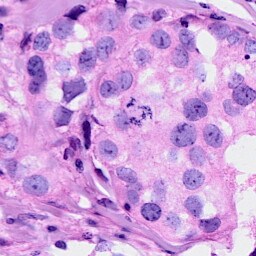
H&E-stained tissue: Breast